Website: walmart
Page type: gifting
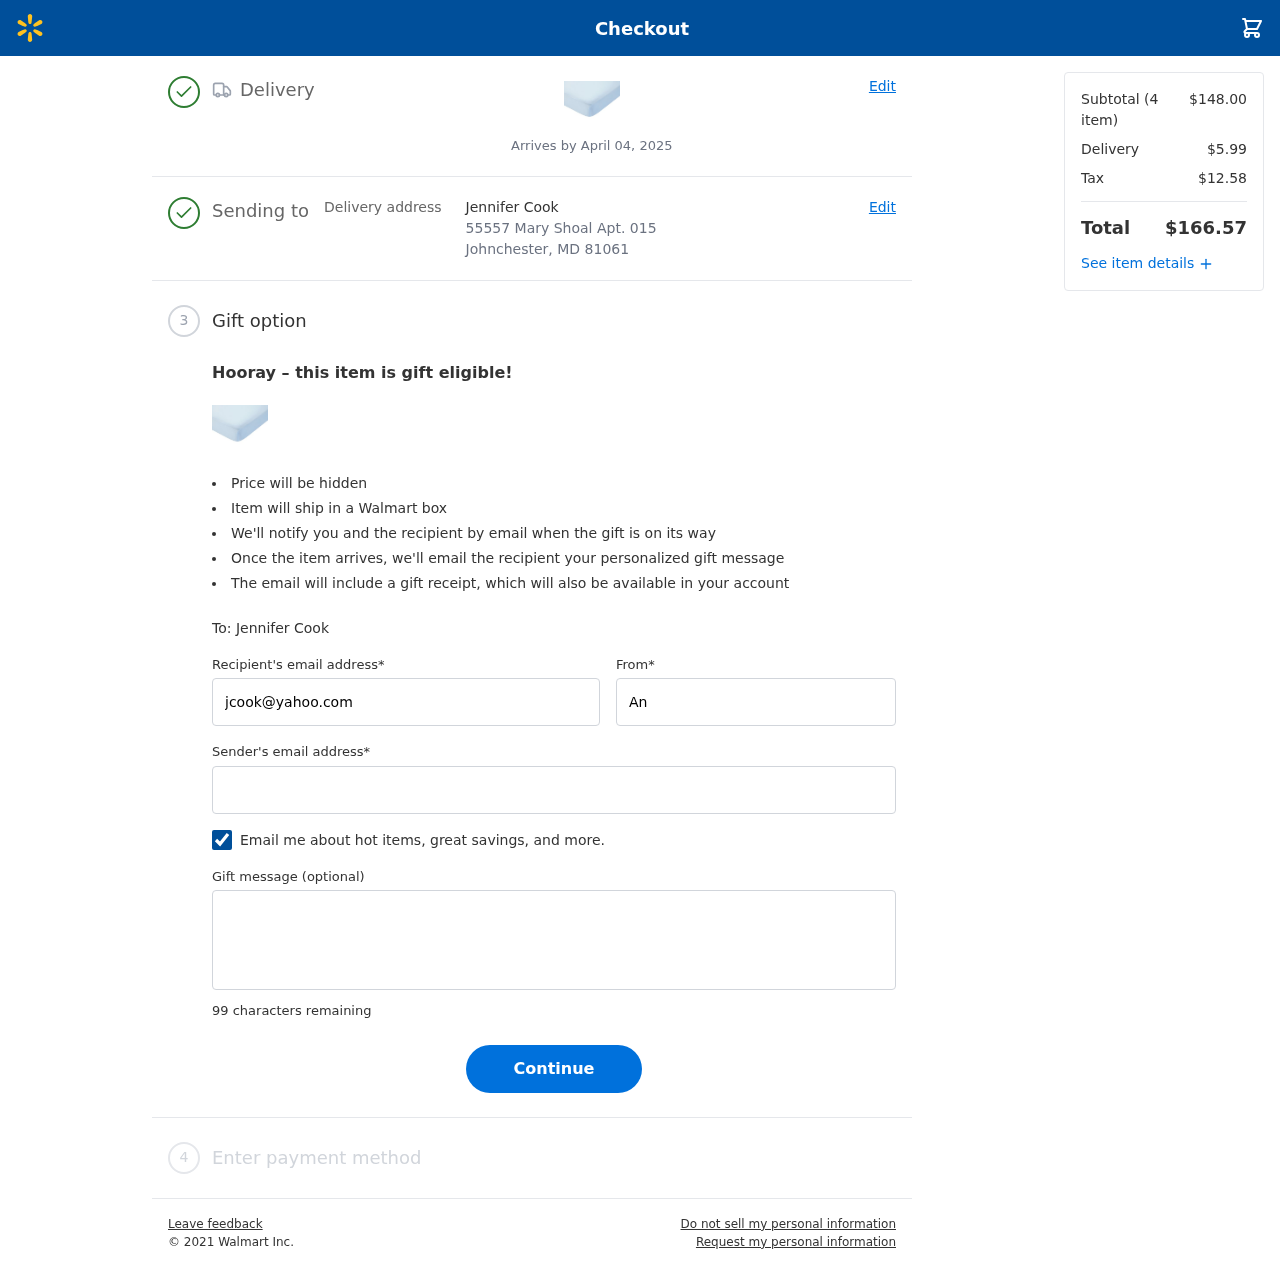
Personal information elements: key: PII_CITY_STATE_ZIP
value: Johnchester, MD 81061
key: PII_EMAIL
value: andrewlawrence@yahoo.com
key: PII_FIRSTNAME
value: Andrew
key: PII_GIFT_EMAIL
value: jcook@yahoo.com
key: PII_GIFT_FULLNAME
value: Jennifer Cook
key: PII_GIFT_MESSAGE
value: Hey Jennifer, I thought you’d enjoy these cozy fitted sheets to make your nights extra comfy. They’re perfect for snuggling up after a long day. Just a little something to brighten your space!
Andrew
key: PII_STREET
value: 55557 Mary Shoal Apt. 015
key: PII_GIFT_FIRSTNAME
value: Jennifer
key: PII_GIFT_LASTNAME
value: Cook
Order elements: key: ORDER_DELIVERY_DATE
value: Arrives by April 04, 2025
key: ORDER_NUM_ITEMS
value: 4
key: ORDER_SUBTOTAL
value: $148.00
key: ORDER_SHIPPING_COST
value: $5.99
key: ORDER_TAX
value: $12.58
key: ORDER_TOTAL
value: $166.57